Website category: sports
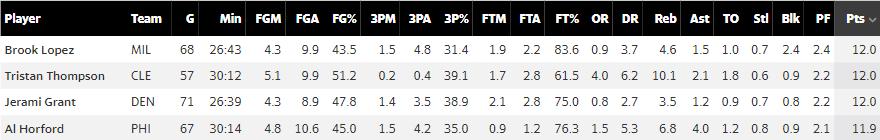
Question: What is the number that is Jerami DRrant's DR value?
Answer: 2.7

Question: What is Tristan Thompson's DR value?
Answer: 6.2

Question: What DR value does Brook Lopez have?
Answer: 3.7

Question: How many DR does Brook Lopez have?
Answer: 3.7

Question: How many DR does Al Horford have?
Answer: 5.3

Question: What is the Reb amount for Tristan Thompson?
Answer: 10.1

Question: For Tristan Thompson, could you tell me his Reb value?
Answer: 10.1

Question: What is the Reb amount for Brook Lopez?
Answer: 4.6

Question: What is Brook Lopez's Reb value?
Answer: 4.6

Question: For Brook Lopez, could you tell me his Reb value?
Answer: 4.6

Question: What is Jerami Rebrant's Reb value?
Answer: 3.5

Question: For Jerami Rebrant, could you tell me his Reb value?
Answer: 3.5

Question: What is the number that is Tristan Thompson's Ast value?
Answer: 2.1

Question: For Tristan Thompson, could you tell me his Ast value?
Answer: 2.1

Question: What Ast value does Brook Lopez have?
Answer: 1.5

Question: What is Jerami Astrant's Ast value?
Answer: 1.2

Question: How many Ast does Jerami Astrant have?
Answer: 1.2

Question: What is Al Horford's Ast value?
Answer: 4.0

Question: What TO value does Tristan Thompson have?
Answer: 1.8

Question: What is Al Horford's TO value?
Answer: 1.2

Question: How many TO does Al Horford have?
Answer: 1.2

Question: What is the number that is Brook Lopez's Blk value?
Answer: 2.4

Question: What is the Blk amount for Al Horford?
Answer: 0.9

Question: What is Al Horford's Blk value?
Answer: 0.9

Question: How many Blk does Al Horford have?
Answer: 0.9

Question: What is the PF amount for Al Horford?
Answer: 2.1

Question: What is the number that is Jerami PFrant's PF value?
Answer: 2.2

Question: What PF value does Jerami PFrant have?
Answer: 2.2

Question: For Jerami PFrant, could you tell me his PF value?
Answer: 2.2

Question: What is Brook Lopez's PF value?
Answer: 2.4

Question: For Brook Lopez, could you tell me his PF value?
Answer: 2.4

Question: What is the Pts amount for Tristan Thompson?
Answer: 12.0

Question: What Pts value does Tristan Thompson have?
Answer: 12.0

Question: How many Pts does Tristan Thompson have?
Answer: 12.0

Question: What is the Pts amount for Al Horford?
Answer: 11.9

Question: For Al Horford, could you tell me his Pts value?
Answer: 11.9